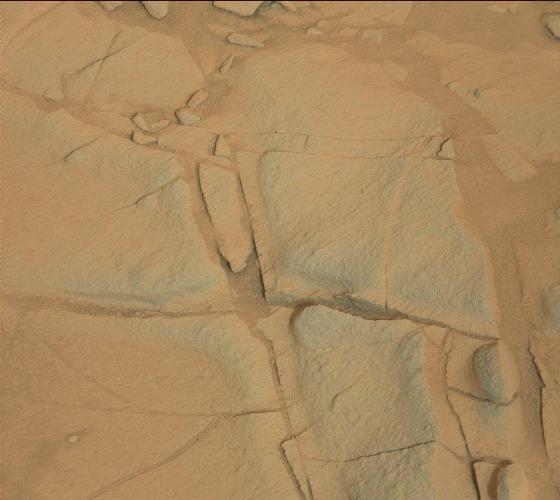
Terrain classes present: Bedrock, Gravel / Sand / Soil